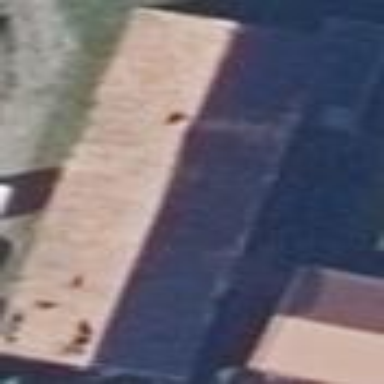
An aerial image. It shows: Barn.